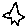
Label: star